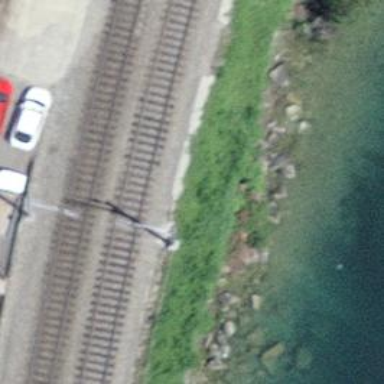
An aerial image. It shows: Single-track railway with electrified contact lines.